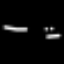
Label: line